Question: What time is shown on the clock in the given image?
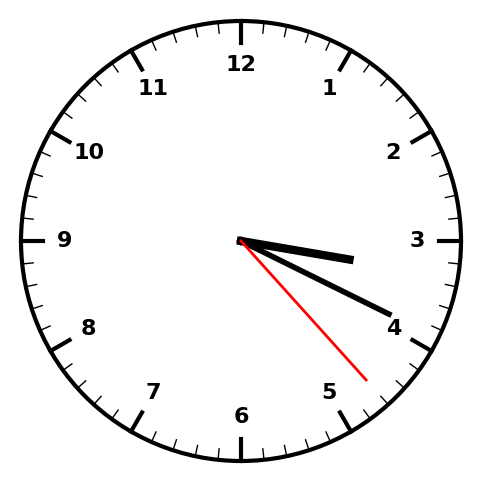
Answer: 03:19:23